Question: This is a follow-up to: <URL>
It seems that the problem why I'm getting a Bad Request (400 error) - refer to the topic above - is because of this error. Checkout the screen shot below:

So as you can see, there's an exception being thrown and that's probably what's causing all the mess. I tried using a 'MemoryStream' but I got an exception telling me that it cannot cast a 'System.Net.ConnectStream' to a 'MemoryStream'. So how can I solve this problem?
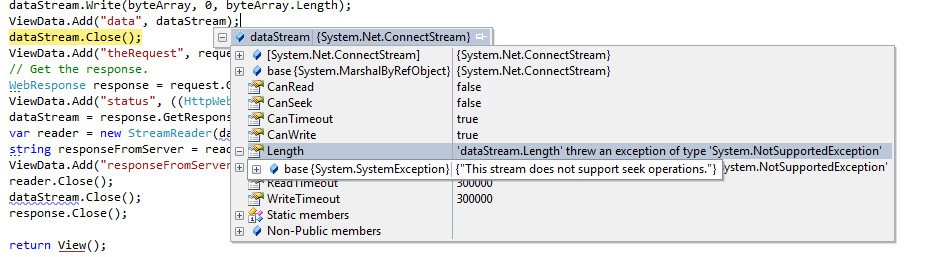
Answer: That is a false lead. Ignore that. You are only seeing that because of the debugger / visualiser trying to show you all the properties (some of which don't make sense for a stream of unknown length).
That said, I'm not sure how it makes sense to add that stream to view-data. Streams are , not . With a few exceptions they don't actually hold the data - they are just intermediaries to a data source / sink.
In terms of finding an actual problem, you need to 'catch' the actual exception that is happening in the code. Ignore anything you see in the visualiser; that is not what your code uses.
I this "connect" stream (I'm not familiar) is intended to be used as a sink - meaning: you write to it. However, to serialize (for view-data) it might be trying to it. This is just supposition, however, unless you indicate the actual exception that your code is raising (ignoring the visualiser).